Question: I added the Search Plugin to my RCP application. On addition of this plugin it adds the search menu in main menu bar.
I observed that there is some pixels gap between search menu and its previous menu.
Please see the image.

Does anyone know how this is coming and how I can remove it?
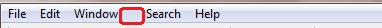
Answer: I fixed this issue by modifying postWindowCreate method of ApplicationWorkbenchWindowAdvisor class of RCP application.
'''
IWorkbenchPage page = this.getWindowConfigurer().getWindow().getActivePage();
MenuManager menuBarManager = ((ApplicationWindow)page.getWorkbenchWindow()).getMenuBarManager();
menuBarManager.remove("navigate");
'''